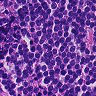
Metastatic tissue present: no